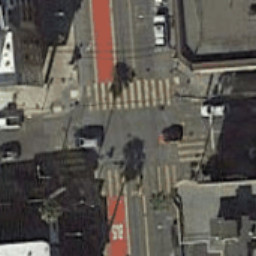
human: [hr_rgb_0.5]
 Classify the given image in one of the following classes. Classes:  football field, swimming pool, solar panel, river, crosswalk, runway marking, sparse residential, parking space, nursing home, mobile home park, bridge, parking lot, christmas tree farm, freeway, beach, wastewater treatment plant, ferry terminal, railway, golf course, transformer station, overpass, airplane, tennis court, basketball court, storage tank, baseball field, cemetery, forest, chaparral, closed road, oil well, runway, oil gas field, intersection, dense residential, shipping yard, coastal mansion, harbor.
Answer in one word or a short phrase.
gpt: crosswalk